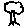
Label: tree